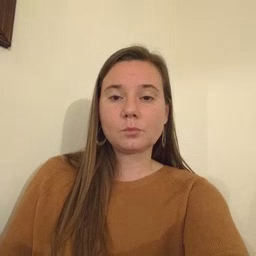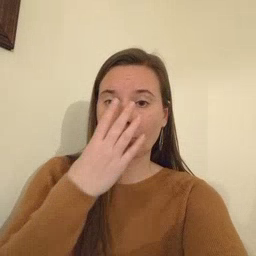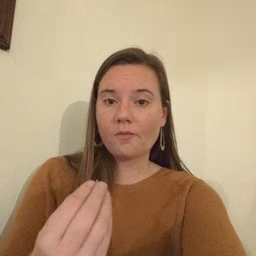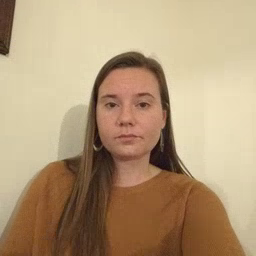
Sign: wolf